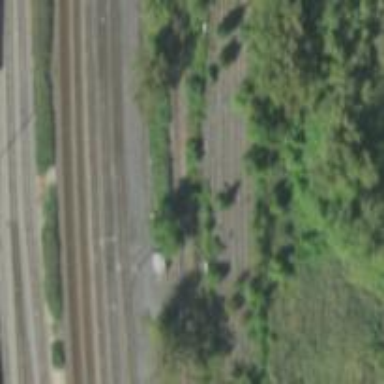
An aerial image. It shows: Disused railway yard.